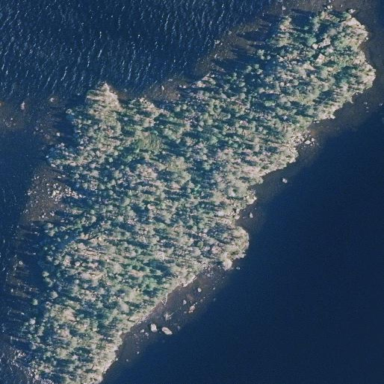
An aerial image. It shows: Islet.